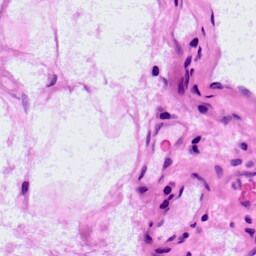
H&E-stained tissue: LymphNode